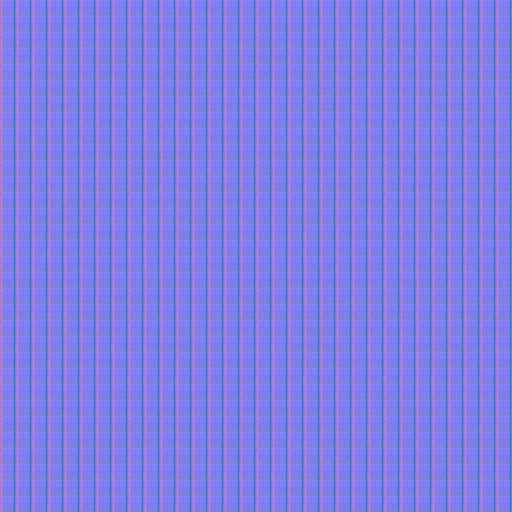
facade night skyscraper wall window windows